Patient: sex M, age 32
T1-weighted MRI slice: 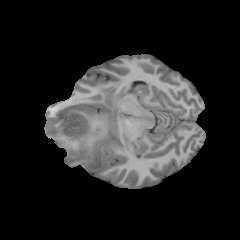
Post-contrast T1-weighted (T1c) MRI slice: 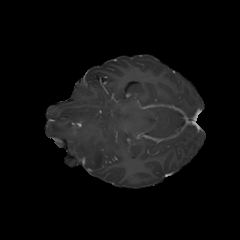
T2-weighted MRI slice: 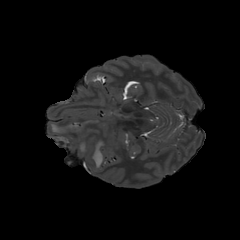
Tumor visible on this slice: yes
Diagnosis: Glioblastoma, IDH-wildtype
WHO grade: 4